Interaction volume radius: 5 \u00c5
Interaction volume height: 10 \u00c5
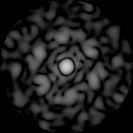
Disorder parameter: 0.7181